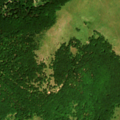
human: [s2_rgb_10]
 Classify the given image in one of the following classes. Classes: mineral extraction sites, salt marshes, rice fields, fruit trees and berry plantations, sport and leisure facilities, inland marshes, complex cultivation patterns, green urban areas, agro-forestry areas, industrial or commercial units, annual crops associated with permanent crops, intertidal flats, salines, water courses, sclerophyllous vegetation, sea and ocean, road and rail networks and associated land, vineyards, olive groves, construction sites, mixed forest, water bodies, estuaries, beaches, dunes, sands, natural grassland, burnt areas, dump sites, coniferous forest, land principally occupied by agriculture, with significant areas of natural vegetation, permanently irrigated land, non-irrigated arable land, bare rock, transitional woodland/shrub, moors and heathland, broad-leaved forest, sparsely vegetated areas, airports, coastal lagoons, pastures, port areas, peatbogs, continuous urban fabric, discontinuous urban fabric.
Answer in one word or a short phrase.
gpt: broad-leaved forest, natural grassland, transitional woodland/shrub